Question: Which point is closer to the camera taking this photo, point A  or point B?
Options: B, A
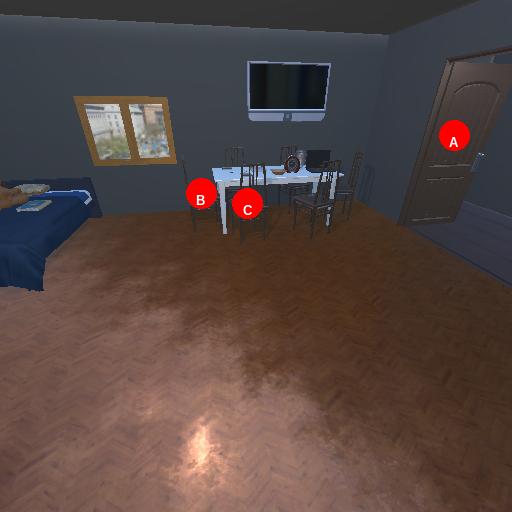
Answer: B